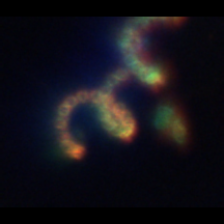
Taxon: Chaetoceros
Group: Diatoms